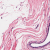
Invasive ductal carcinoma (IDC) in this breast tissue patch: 0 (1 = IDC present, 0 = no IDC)